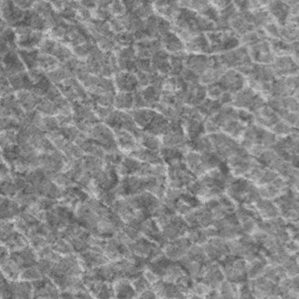
Label: frost